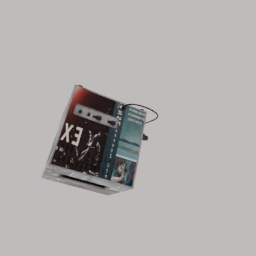
Label: electronics